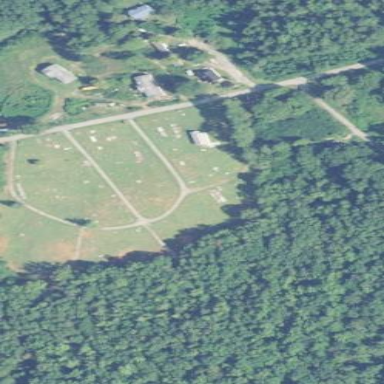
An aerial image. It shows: Cemetery or graveyard.